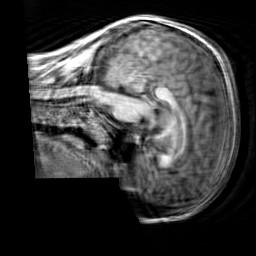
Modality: T1w
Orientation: sagittal
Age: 20
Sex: male
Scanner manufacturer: siemens
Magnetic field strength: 3 T
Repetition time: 2.3 s
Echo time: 0.00303 s